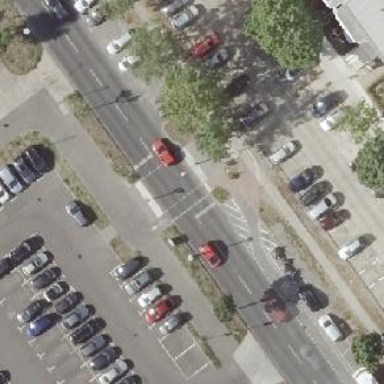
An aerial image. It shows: Road with traffic signals controlling the flow of traffic.